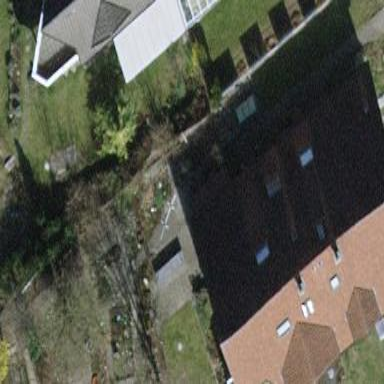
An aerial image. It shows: Terrace building.